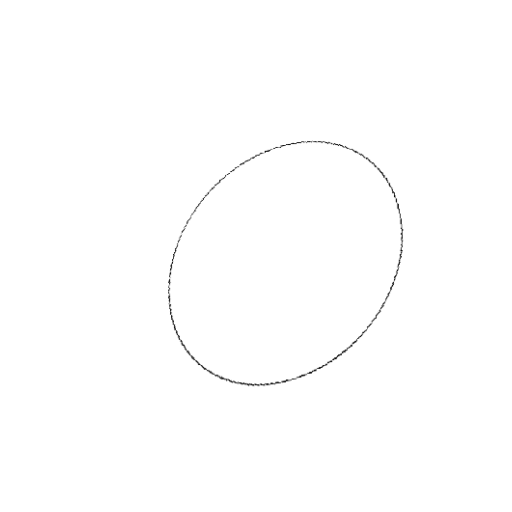
Crossing number: 0